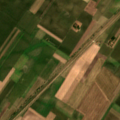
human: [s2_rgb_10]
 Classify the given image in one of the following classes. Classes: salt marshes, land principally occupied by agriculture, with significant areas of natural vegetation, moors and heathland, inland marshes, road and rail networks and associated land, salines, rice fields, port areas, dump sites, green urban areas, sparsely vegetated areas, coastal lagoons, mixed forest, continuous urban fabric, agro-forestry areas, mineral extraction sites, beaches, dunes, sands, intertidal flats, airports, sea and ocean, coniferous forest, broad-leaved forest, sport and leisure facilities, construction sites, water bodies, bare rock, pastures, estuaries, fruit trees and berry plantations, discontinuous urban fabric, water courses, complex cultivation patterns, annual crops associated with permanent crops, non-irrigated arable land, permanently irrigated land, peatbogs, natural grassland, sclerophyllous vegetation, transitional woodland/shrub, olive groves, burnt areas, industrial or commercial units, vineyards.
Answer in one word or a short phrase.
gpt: non-irrigated arable land